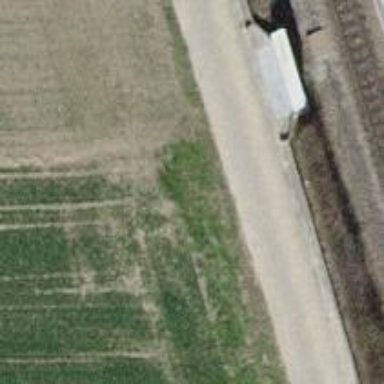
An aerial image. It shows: Paved track with grade1 quality surface. Only agricultural vehicles are allowed on this road.